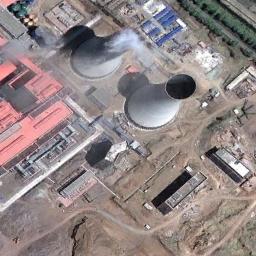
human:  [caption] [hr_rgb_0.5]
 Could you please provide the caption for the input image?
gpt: There are workshops and machinery in the thermal power station  There are two cooling towers, one steaming .

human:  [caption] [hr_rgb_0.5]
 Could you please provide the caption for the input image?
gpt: Many buildings are near the thermal power station .

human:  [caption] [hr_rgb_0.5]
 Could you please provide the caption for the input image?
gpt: There are seven thermal power stations here, two of which are thinner and taller than others .

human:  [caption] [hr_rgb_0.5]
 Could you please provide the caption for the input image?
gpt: The thermal power station is next to some buildings with white mist above .

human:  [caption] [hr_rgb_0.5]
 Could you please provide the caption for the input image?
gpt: There are some red buildings and two chimneys on the thermal power station .